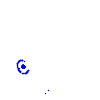
Particle: proton